Field crop: maize
Growth stage: 1
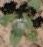
Species: chenopodium